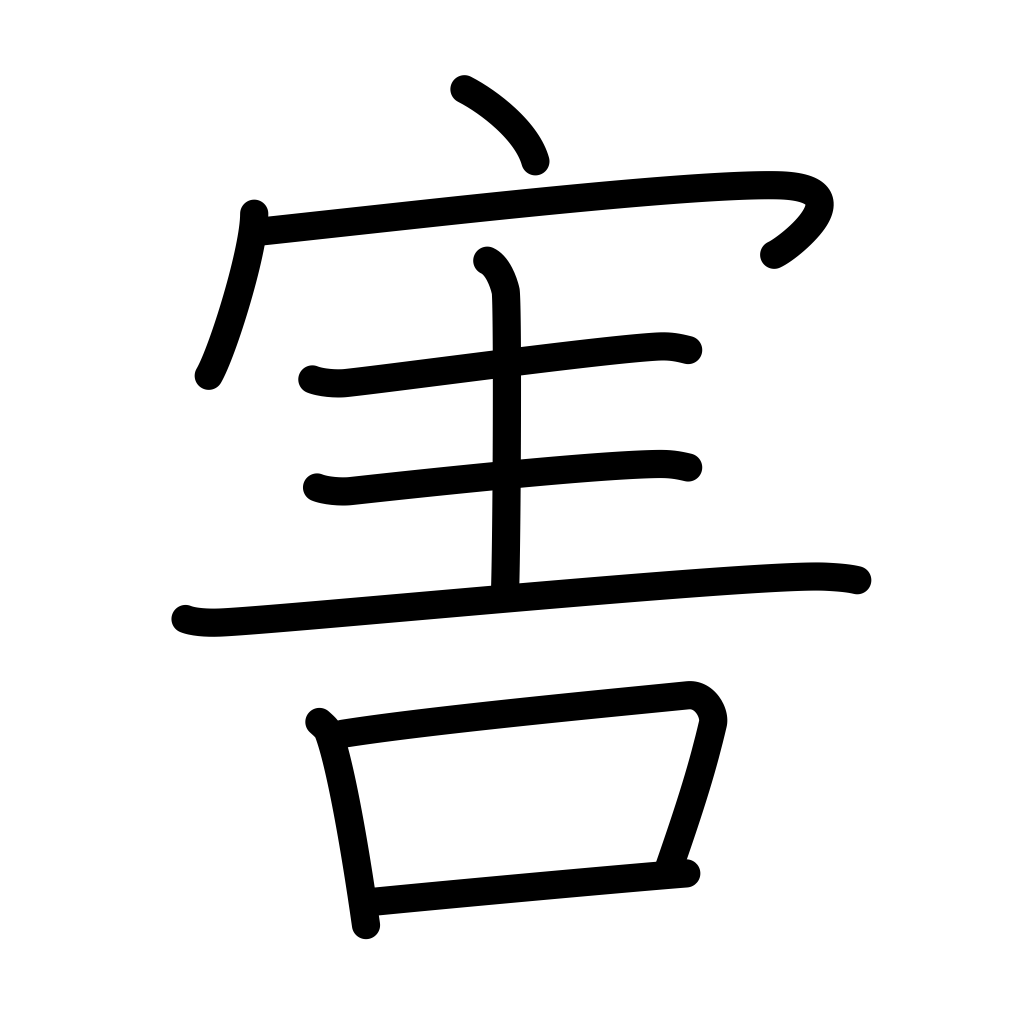
Meaning: harm, injury